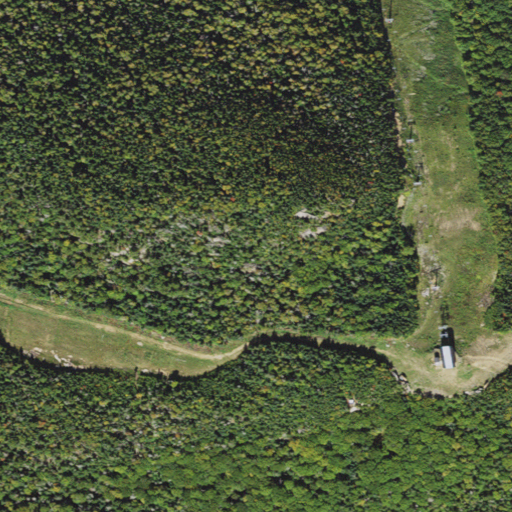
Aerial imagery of mountain in New Hampshire named Loon Mountain North Peak containing evergreen forest, open development, mixed forest, low intensity development, and medium intensity development